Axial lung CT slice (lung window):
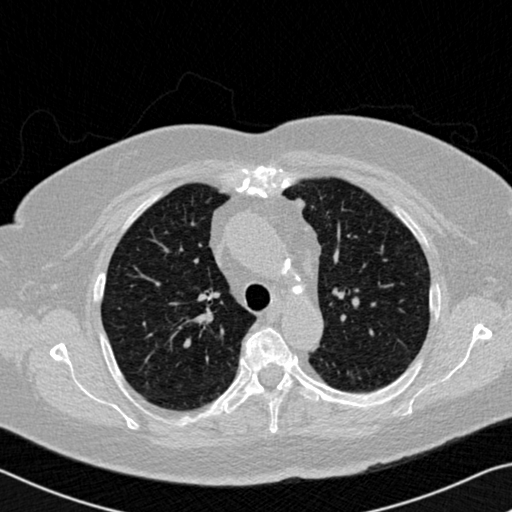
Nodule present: no